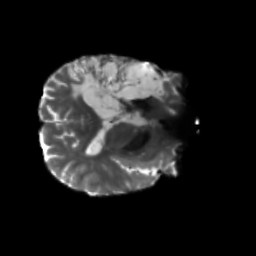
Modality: T2w
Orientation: axial
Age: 41
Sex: male
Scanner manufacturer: siemens
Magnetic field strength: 3 T
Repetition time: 5.25 s
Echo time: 0.08 s